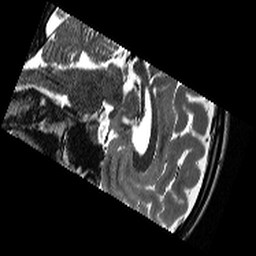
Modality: T2w
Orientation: sagittal